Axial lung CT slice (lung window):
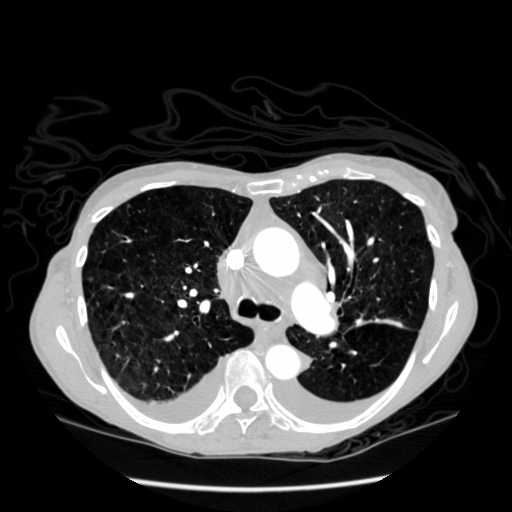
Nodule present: no